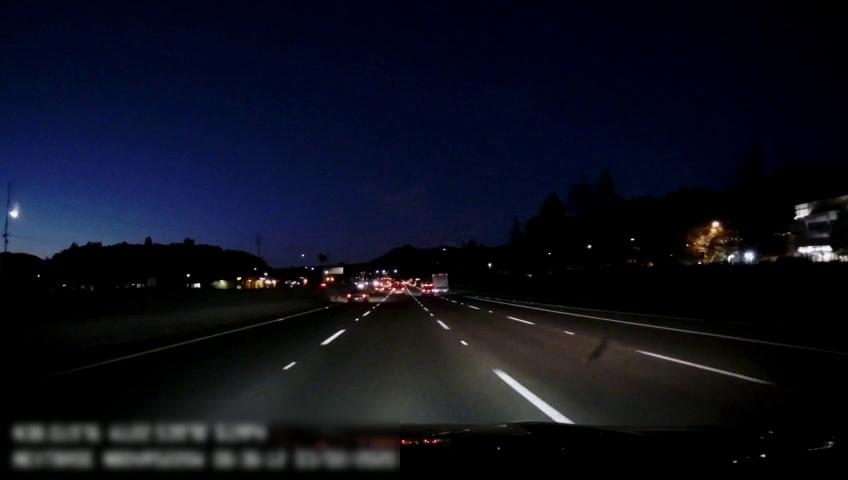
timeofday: Night
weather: Other
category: Drivable Space
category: Vehicles | Car
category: Vehicles | Car
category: Vehicles | Car
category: Vehicles | Truck
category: Vehicles | Car
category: Lanes | Alternate Lane
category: Lanes | Current Lane
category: Lanes | Current Lane
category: Lanes | Alternate Lane
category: Lanes | Alternate Lane
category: Lanes | Alternate Lane